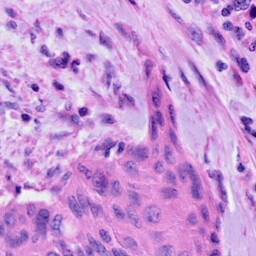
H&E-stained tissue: Cervix